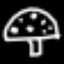
Label: mushroom